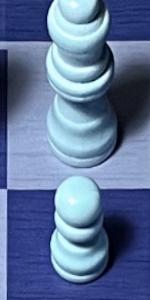
Label: Pawn_White